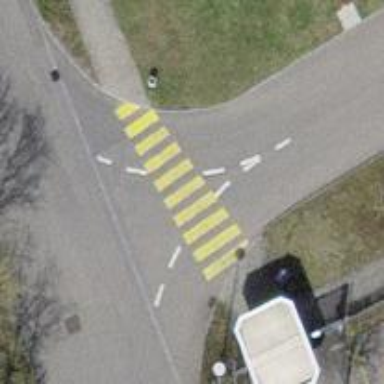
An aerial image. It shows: Marked crossing on the road.